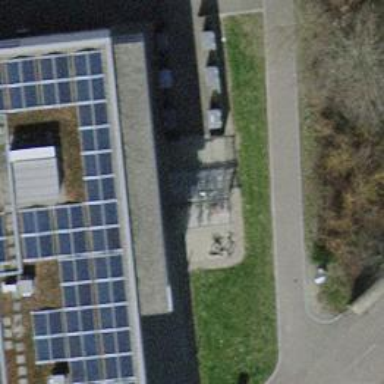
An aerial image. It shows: Bicycle parking shed.